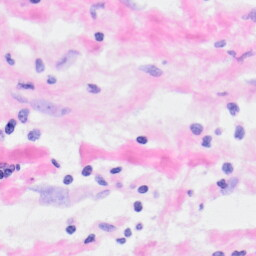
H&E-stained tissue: Kidney